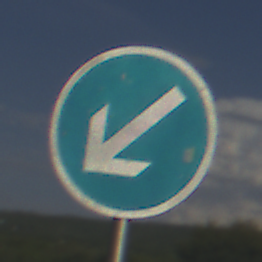
Verkehrszeichen: VorgeschriebeneVorbeifahrtLinks
Umgebung: Outdoor, RoadRail
Tageszeit: MorningAfternoon
Wetter: PartlyCloudy
Licht: Natural
Jahreszeit: NotSpecified
Kontrast: HighContrast